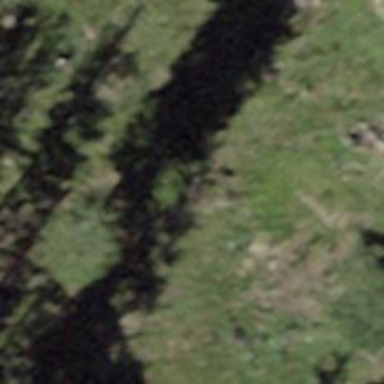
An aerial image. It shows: Evergreen needle-leaved tree.